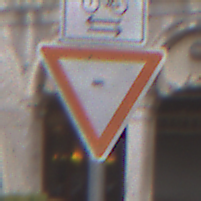
Verkehrszeichen: VorfahrtGewaehren
Zusatzzeichen oben: RichtungsangabeDurchPfeile9
Umgebung: Outdoor, Urban
Tageszeit: SunriseSunset
Wetter: PartlyCloudy
Licht: Natural
Jahreszeit: NotSpecified
Kontrast: LowContrast